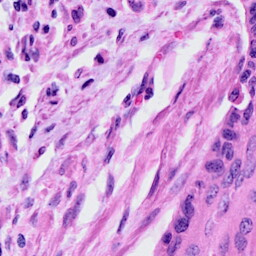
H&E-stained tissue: Cervix